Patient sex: M
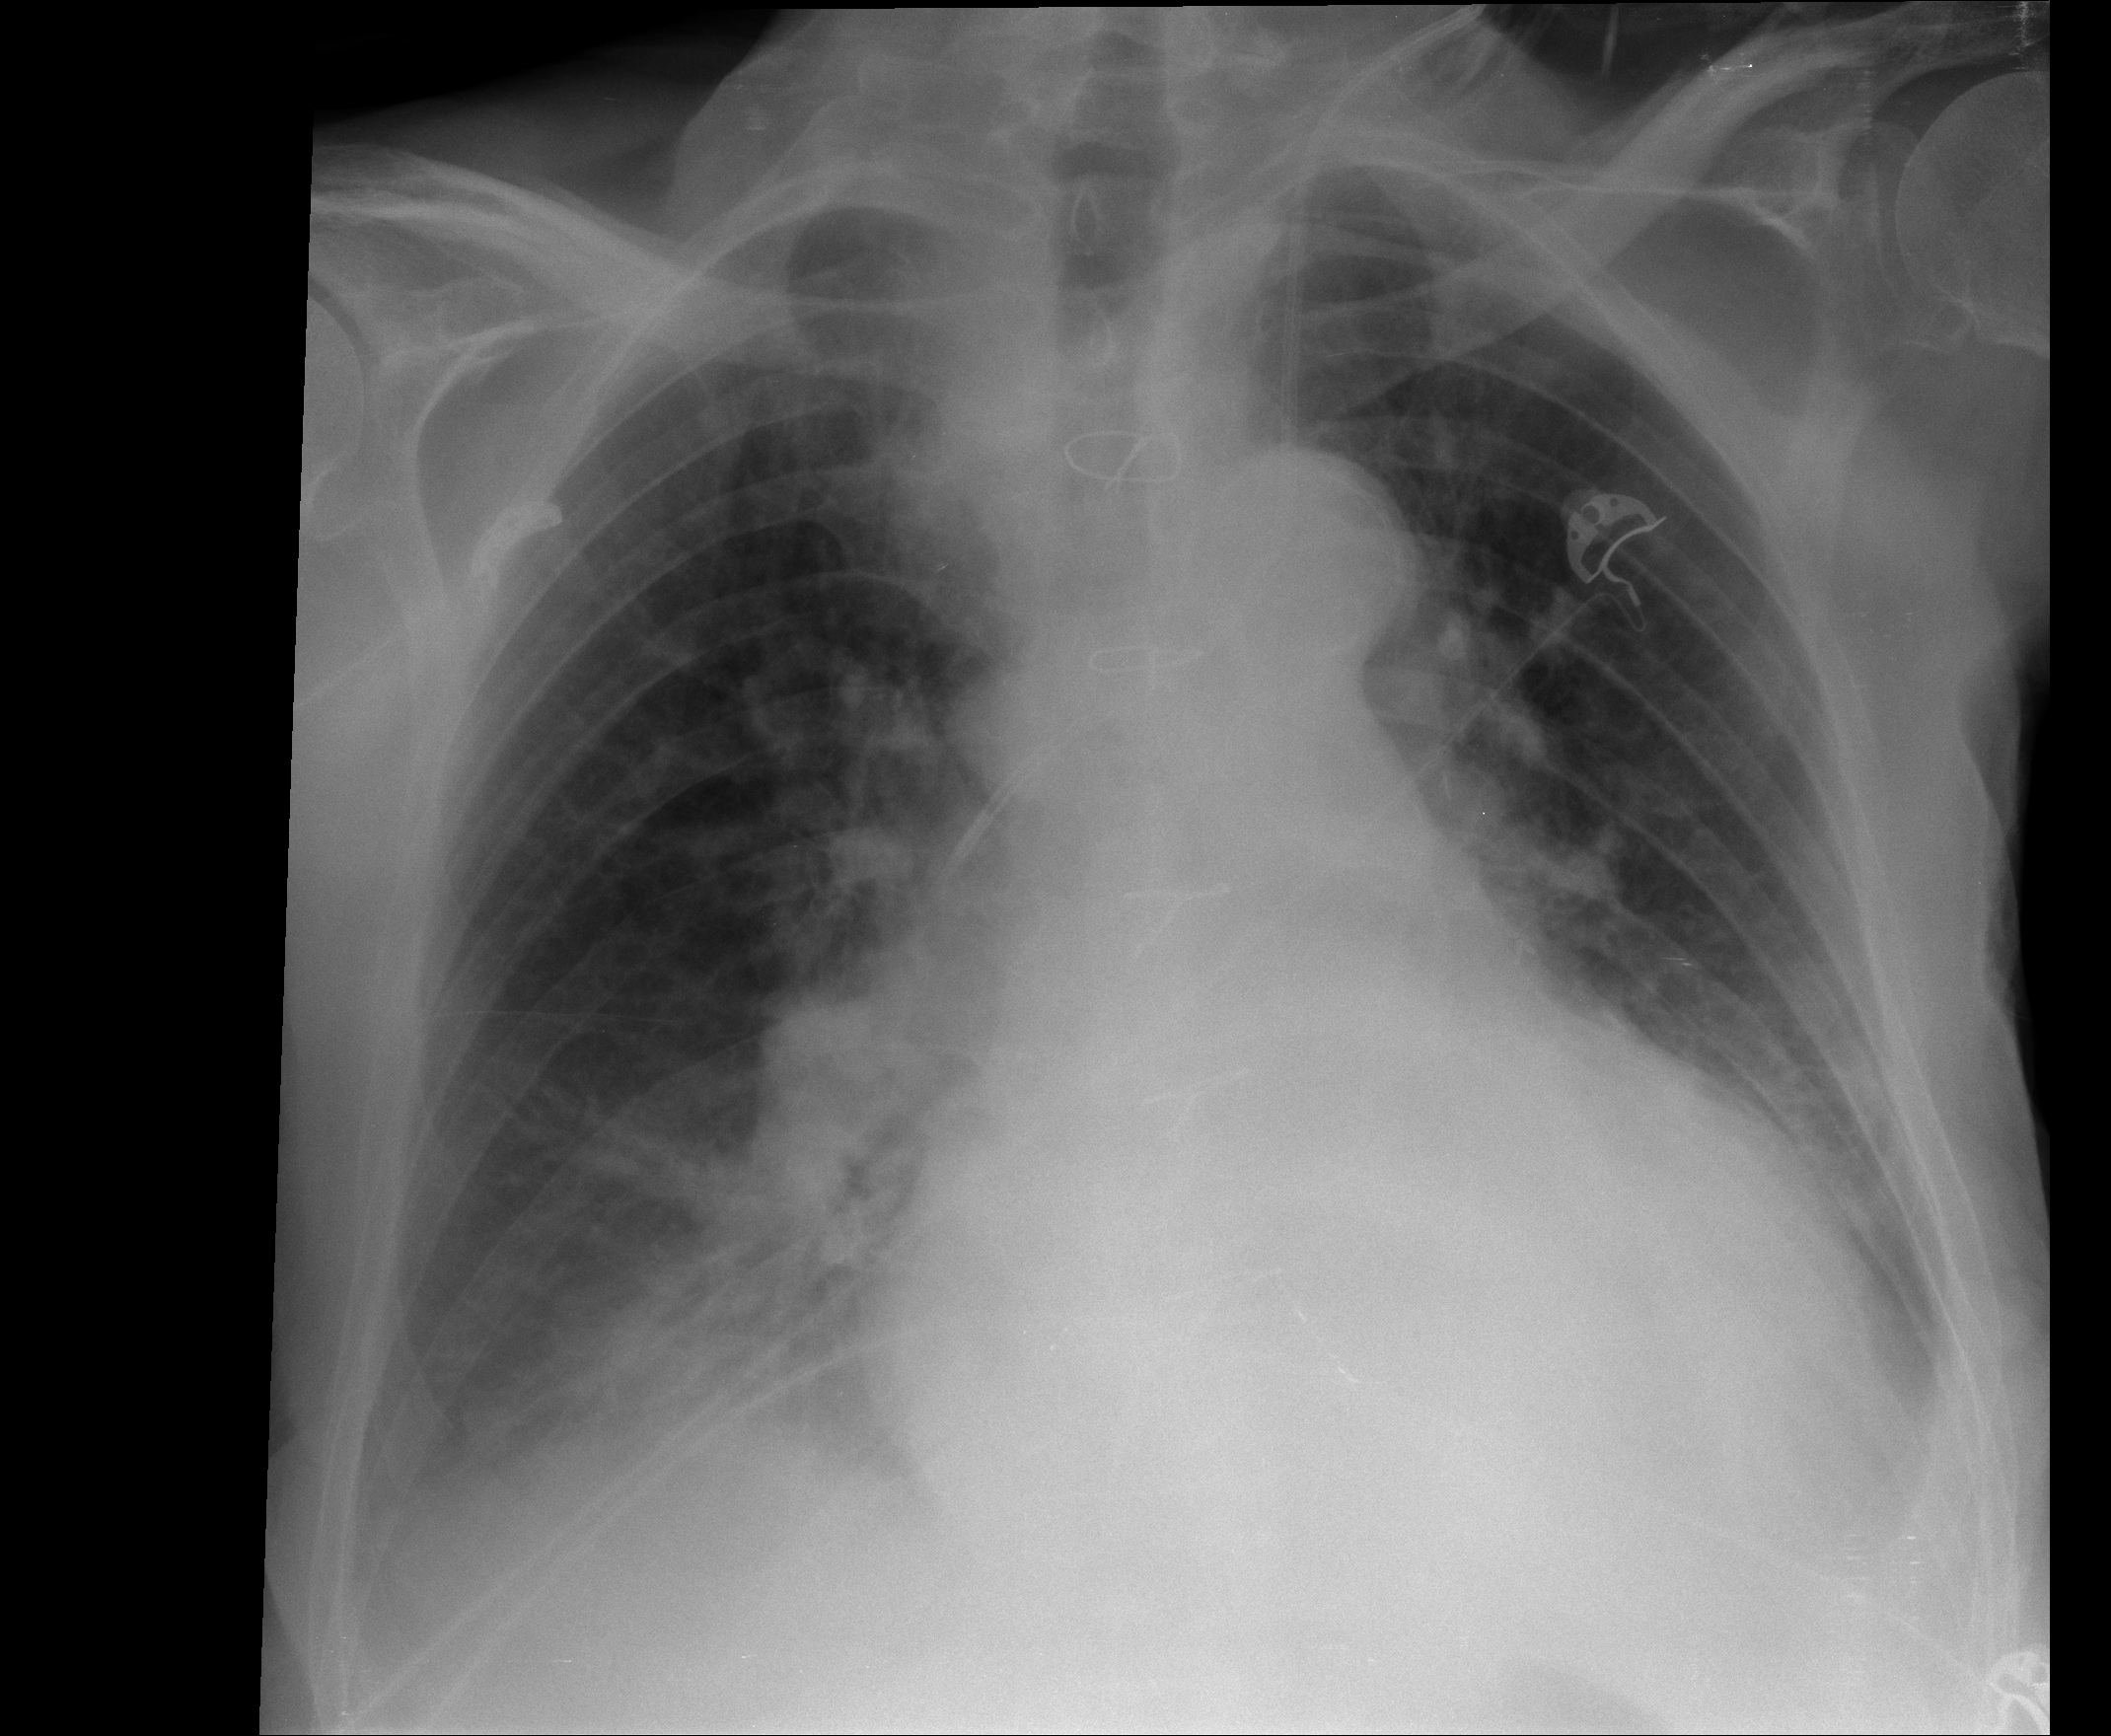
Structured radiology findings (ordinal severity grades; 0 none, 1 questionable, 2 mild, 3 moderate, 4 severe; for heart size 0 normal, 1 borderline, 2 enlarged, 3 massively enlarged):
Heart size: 2
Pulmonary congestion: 0
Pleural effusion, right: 2
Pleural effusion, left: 2
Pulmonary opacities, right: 0
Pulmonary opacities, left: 0
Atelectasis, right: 2
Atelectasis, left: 2